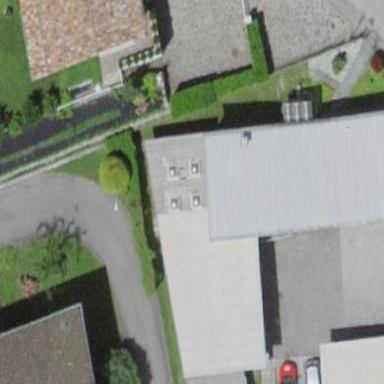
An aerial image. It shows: Commercial building.